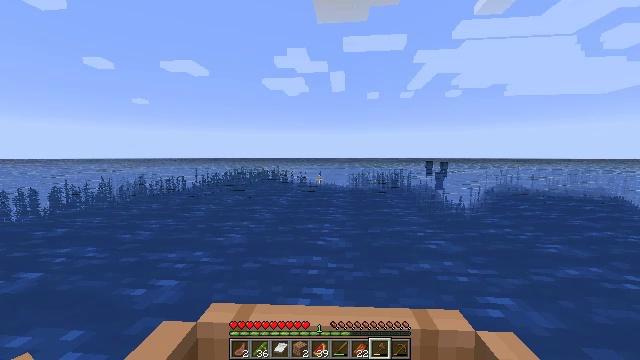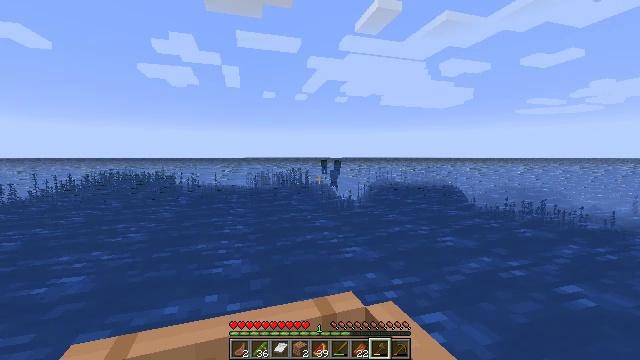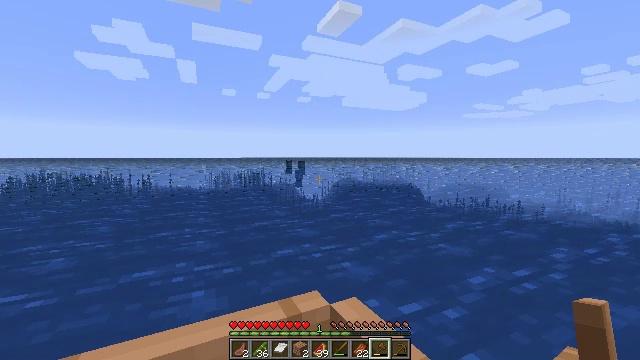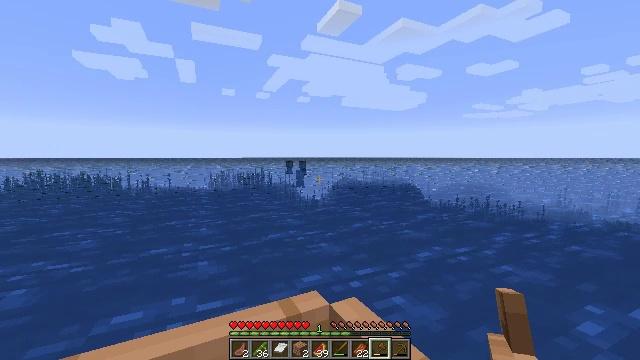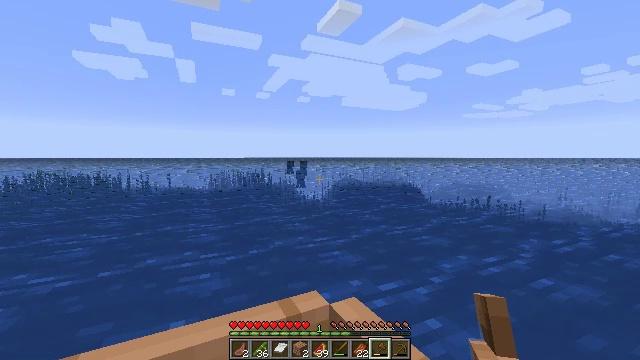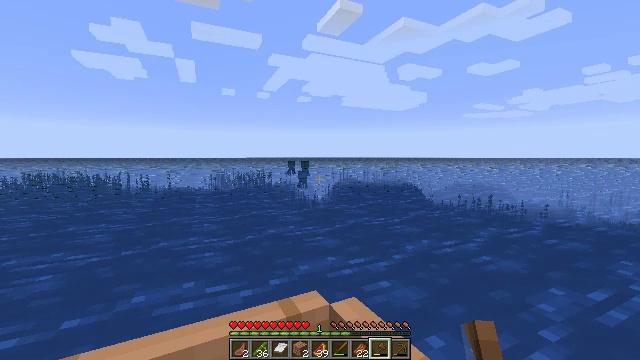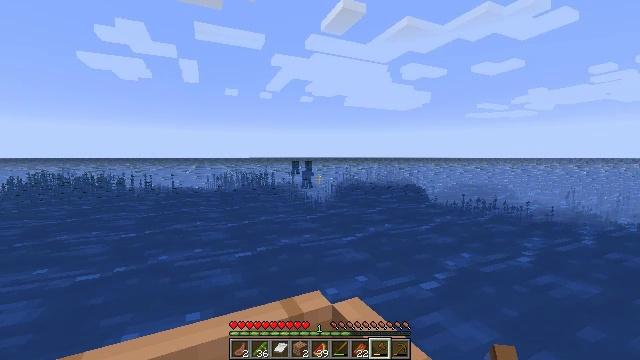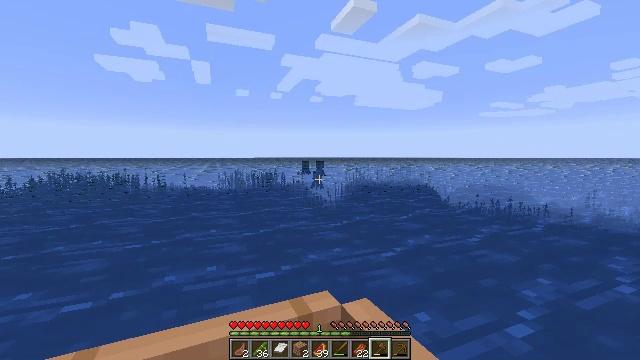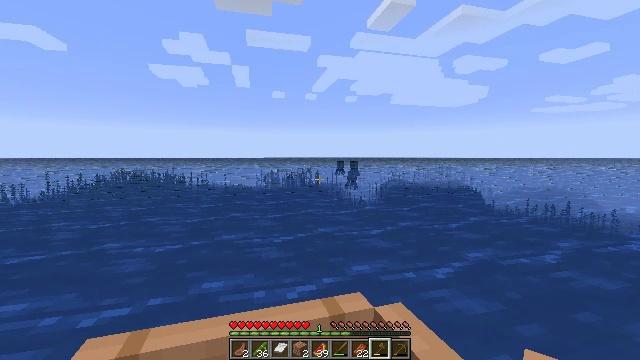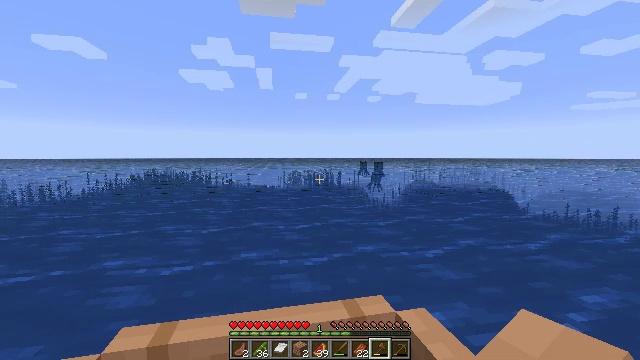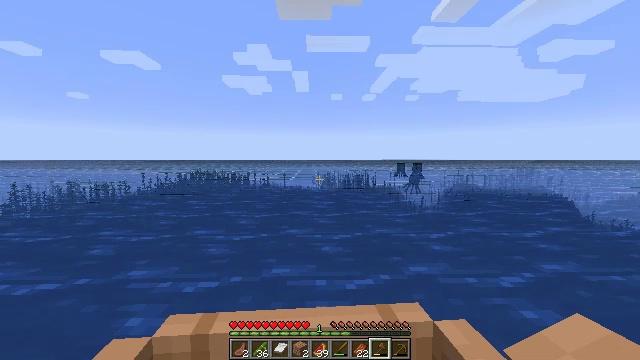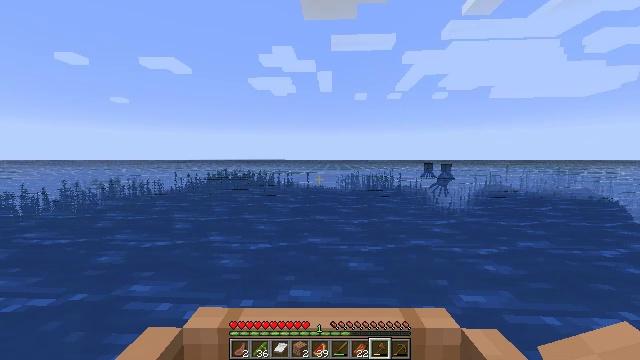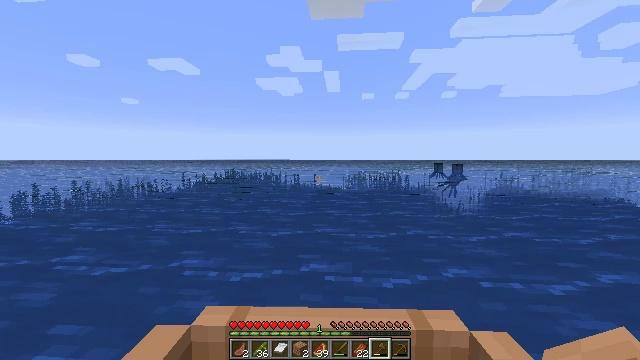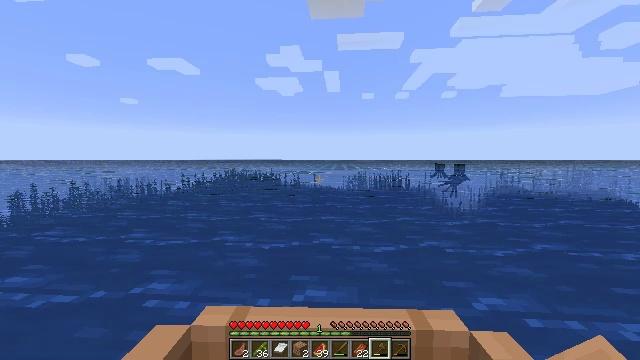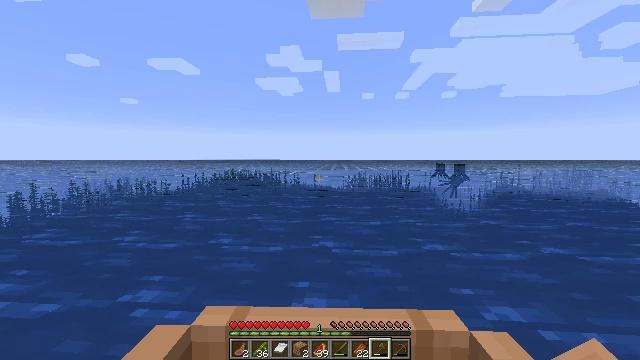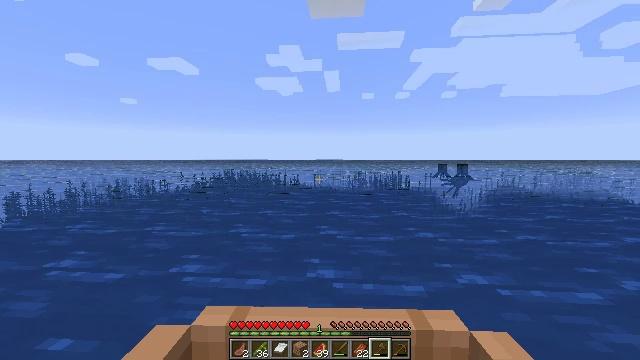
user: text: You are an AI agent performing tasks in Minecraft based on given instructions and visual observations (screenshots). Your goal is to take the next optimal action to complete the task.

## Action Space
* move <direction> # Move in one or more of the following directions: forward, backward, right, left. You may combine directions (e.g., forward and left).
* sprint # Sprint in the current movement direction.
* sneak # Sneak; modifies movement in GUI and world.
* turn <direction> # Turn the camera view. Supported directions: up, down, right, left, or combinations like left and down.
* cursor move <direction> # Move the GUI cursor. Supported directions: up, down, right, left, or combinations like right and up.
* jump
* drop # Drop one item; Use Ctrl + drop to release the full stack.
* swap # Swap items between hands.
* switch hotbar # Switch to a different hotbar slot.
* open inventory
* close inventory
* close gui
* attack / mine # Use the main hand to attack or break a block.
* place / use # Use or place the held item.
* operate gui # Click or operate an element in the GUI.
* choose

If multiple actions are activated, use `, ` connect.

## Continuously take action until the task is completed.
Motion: motion action
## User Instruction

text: Gather kelp plant by attacking it underwater.
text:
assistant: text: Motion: move forward, turn right
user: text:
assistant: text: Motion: move forward, turn right
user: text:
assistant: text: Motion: move forward
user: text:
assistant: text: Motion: move forward
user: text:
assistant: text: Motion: move forward
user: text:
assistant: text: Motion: move forward
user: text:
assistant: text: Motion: move forward, turn left
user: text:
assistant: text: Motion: move forward, turn left
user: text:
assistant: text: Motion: move forward, turn left
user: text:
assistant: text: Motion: move forward, turn left
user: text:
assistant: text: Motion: move forward, turn left
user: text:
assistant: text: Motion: move forward, turn left
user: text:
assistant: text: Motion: move forward
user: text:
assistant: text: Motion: move forward
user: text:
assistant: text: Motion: move forward
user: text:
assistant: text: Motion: move forward
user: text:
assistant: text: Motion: move forward
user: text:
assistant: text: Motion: move forward
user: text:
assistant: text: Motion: move forward
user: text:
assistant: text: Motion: move forward
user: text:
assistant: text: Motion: move forward
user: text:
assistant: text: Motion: move forward
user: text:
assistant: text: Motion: move forward
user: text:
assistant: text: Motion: move forward
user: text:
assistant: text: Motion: move forward
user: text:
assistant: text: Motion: move forward
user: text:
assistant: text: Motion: move forward
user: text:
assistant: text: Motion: move forward
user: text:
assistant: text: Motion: move forward
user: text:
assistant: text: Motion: move forward